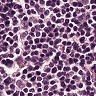
Metastatic tissue present: no